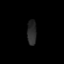
Tissue: lung
Cell type: Endothelial cells
Senescence score: 0.618
Nuclear area (px): 223
Mean DAPI intensity: 41.888